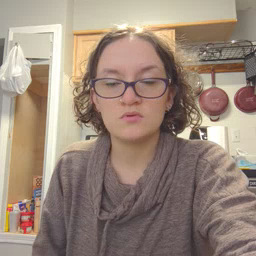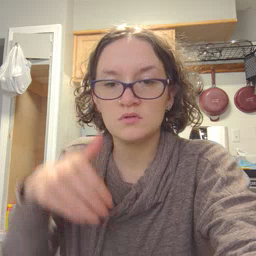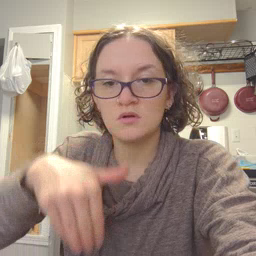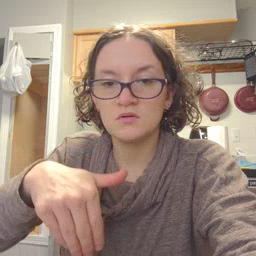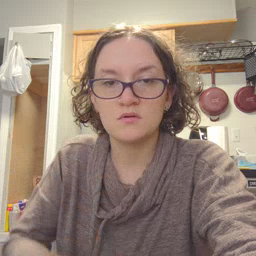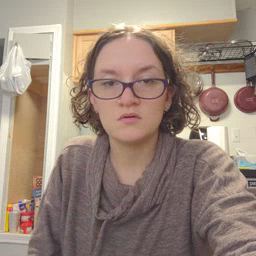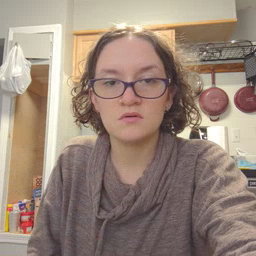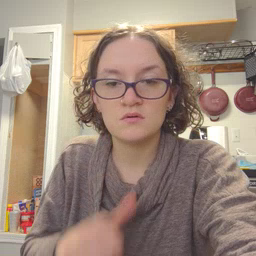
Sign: night